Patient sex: M
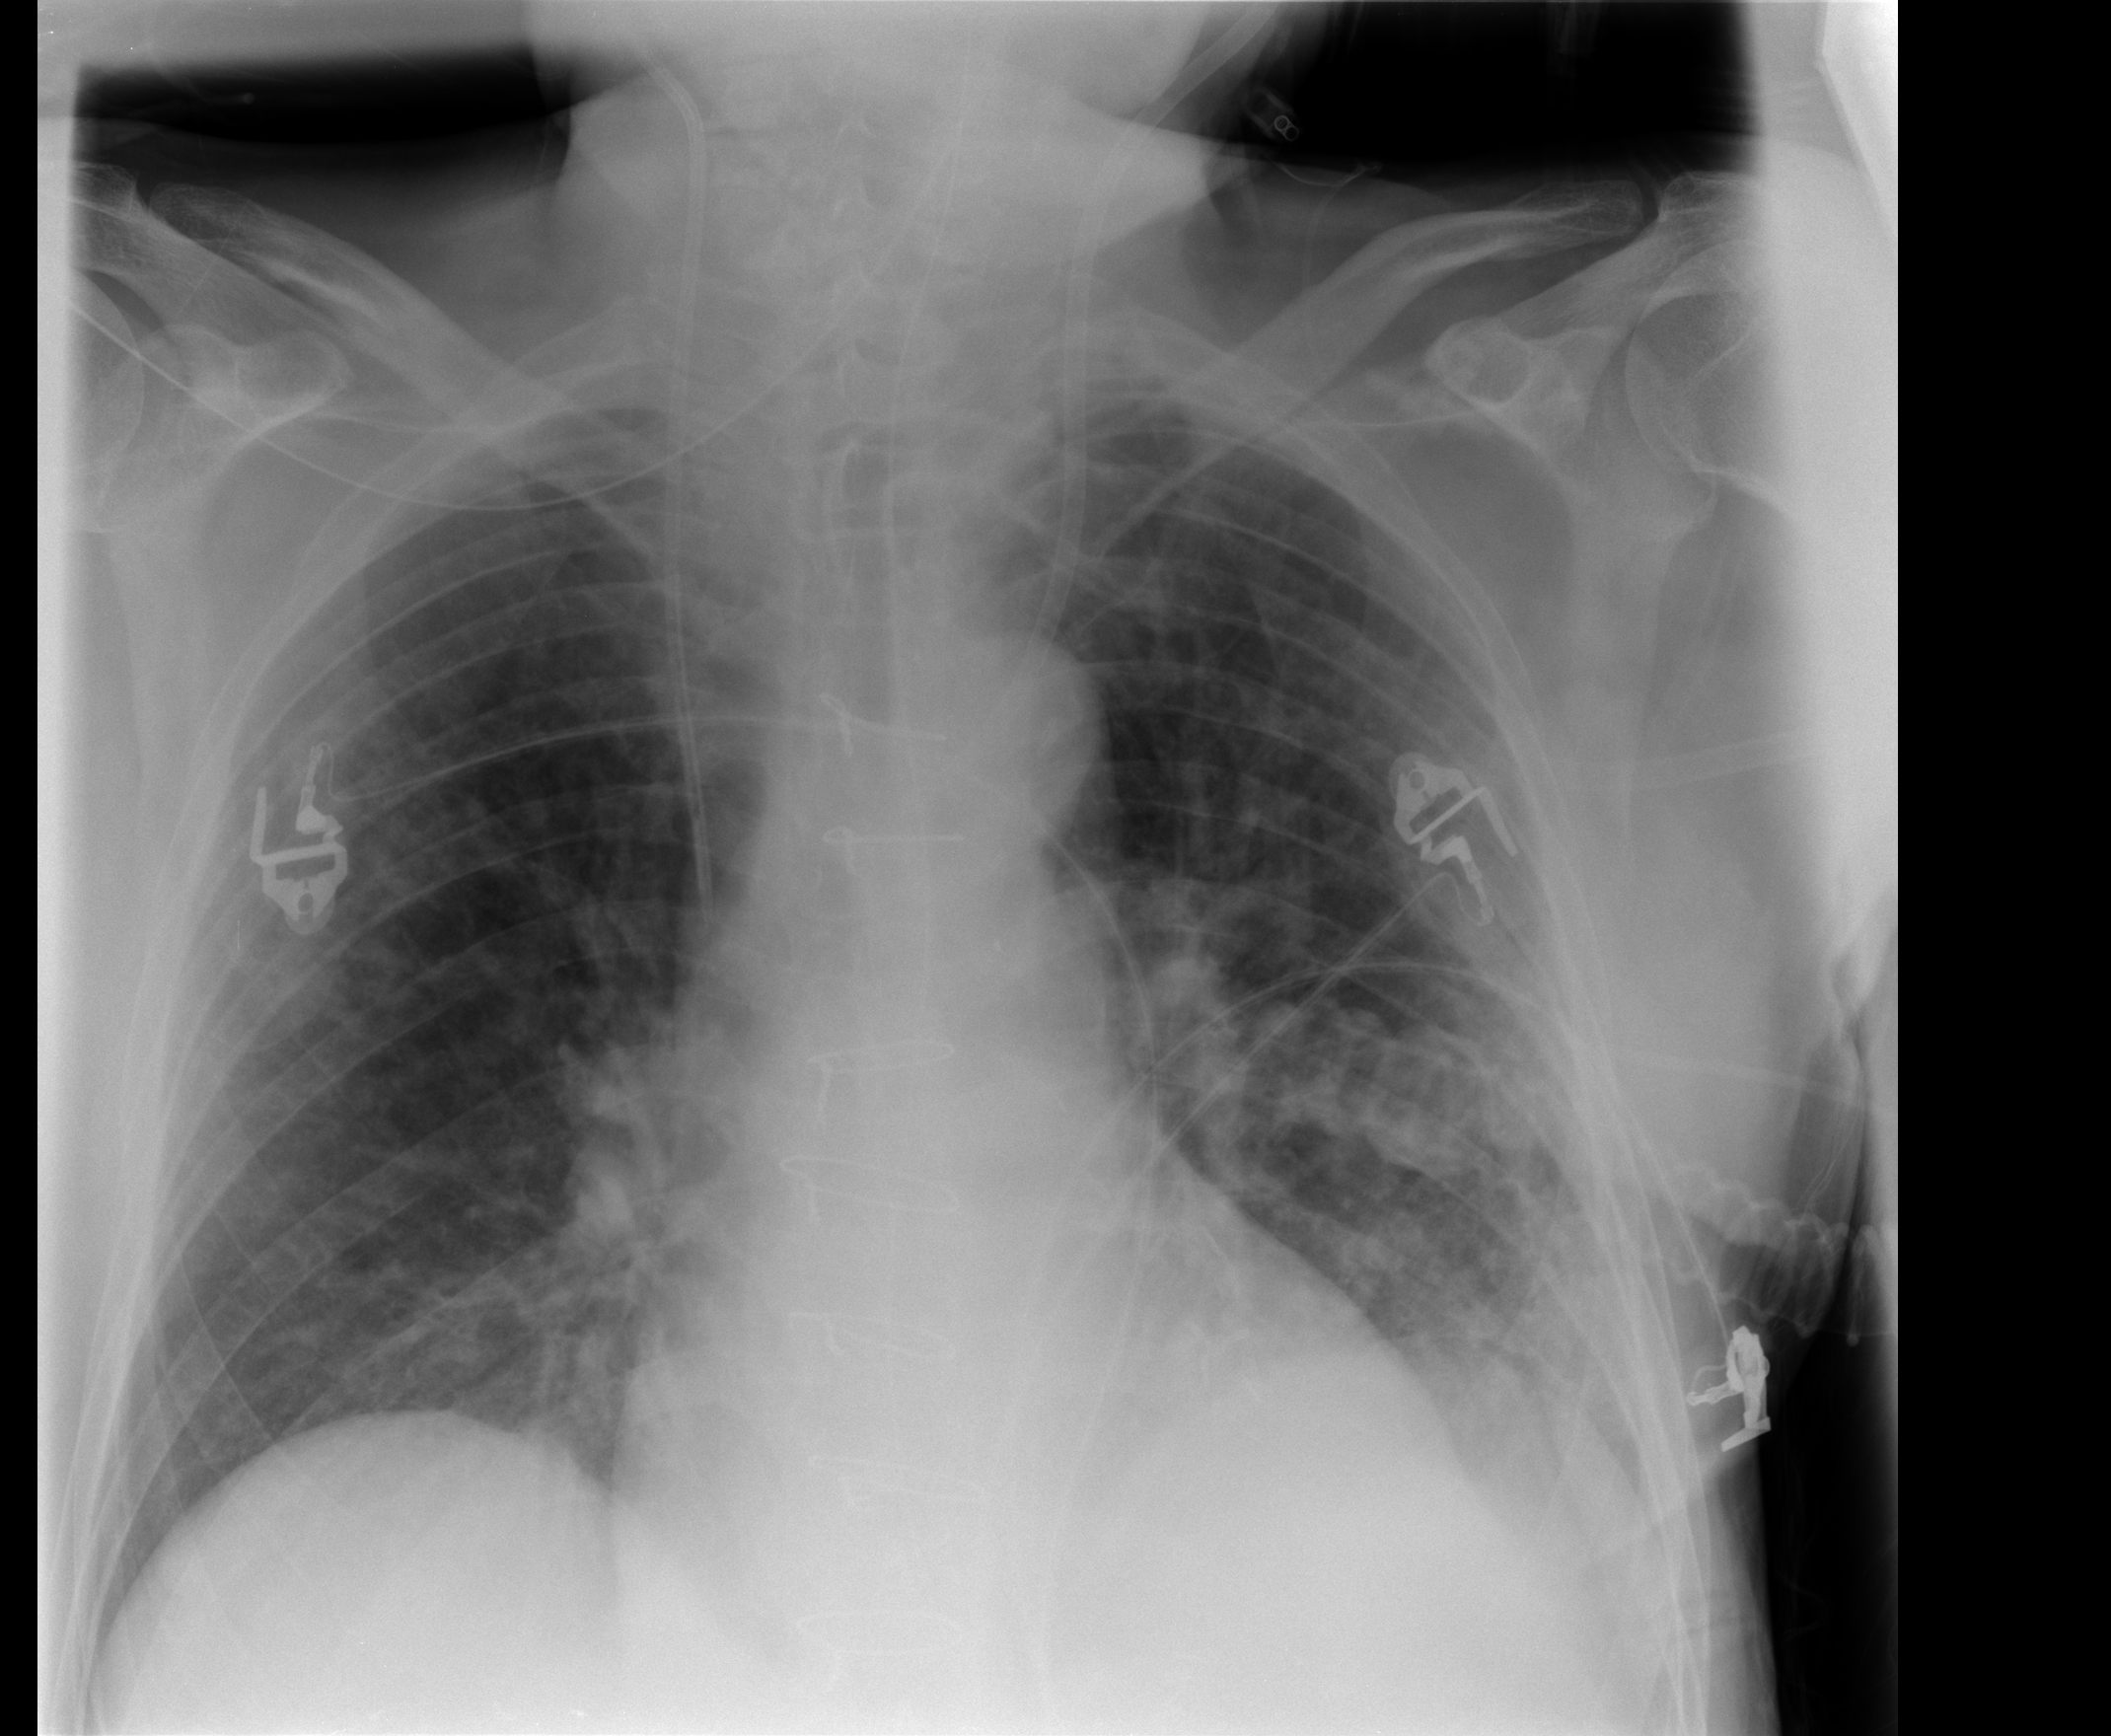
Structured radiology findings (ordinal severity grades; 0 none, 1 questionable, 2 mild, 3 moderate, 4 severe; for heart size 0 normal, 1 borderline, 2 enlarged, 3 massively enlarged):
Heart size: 0
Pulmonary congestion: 1
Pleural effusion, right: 0
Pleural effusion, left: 0
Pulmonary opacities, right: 1
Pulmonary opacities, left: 1
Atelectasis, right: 2
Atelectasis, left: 2